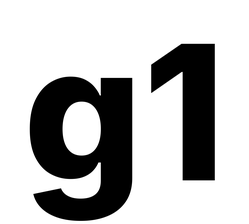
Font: Inter_ExtraBold